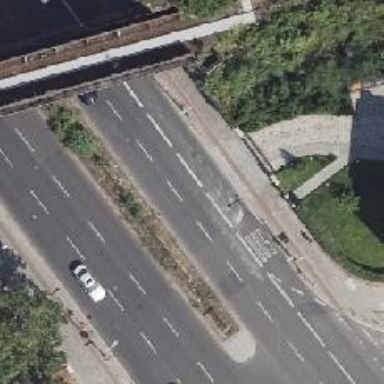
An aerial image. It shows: Primary highway with asphalt surface and cycle track on the right side.